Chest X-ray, AP view. Patient: 39 years old, sex M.
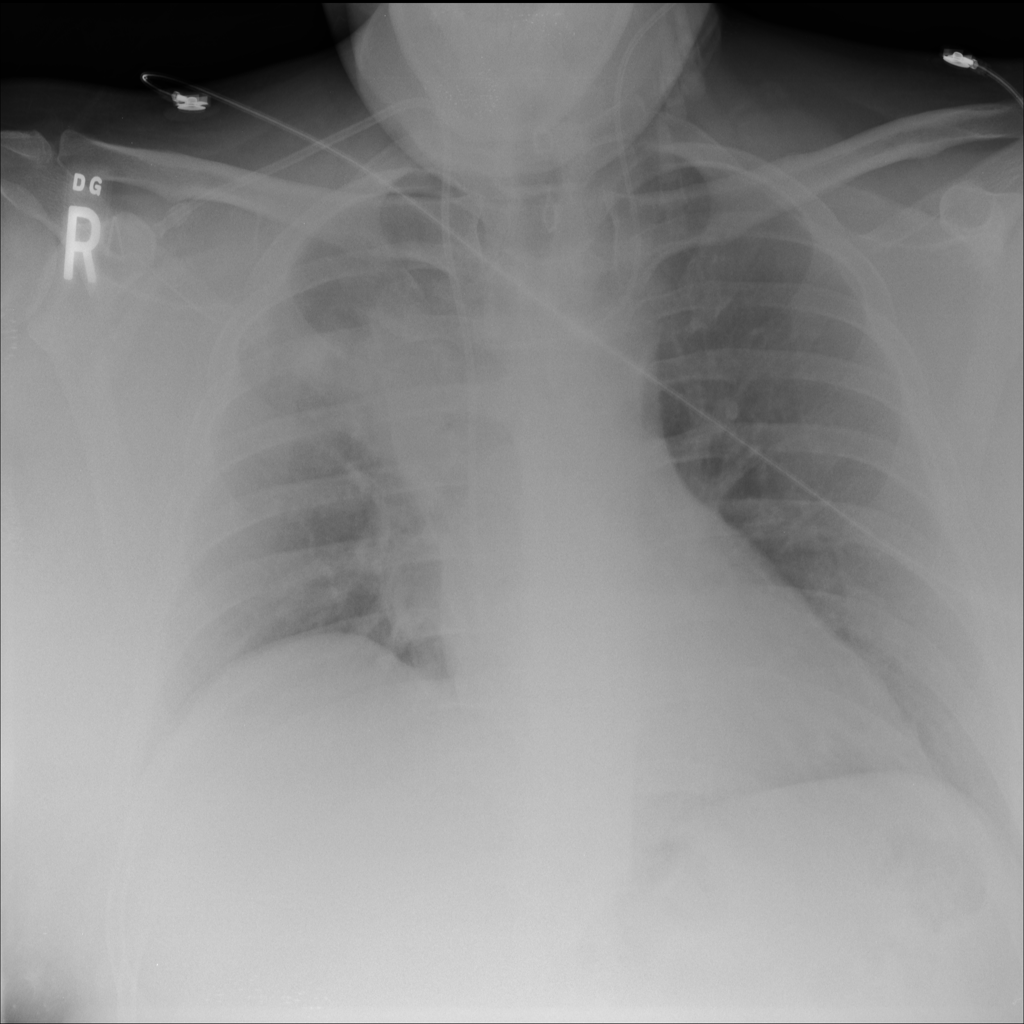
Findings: No Finding